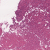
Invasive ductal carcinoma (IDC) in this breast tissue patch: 1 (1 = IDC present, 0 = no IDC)